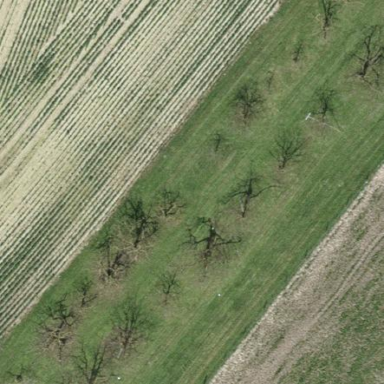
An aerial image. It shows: Orchard.